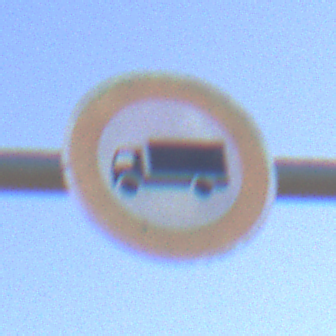
Verkehrszeichen: VerbotFuerKraftfahrzeugeUeberDreiKommaFuenfTonnen
Umgebung: Outdoor, Nature
Tageszeit: SunriseSunset
Wetter: Clear
Licht: Natural
Jahreszeit: NotSpecified
Kontrast: HighContrast